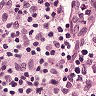
Metastatic tissue present: no